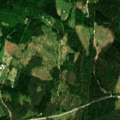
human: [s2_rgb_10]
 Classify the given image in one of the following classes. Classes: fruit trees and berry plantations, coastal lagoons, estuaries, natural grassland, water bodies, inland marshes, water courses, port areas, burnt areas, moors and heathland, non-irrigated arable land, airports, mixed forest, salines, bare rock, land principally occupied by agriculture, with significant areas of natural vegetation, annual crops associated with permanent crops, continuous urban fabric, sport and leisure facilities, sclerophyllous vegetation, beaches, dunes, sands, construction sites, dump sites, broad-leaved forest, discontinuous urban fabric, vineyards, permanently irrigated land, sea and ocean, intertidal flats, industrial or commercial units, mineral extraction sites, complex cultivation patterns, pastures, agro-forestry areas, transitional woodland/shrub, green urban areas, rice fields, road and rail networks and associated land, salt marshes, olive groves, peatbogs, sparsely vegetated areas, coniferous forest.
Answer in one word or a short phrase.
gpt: land principally occupied by agriculture, with significant areas of natural vegetation, broad-leaved forest, coniferous forest, mixed forest, transitional woodland/shrub